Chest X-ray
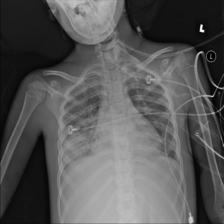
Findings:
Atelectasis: negative
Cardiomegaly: negative
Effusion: negative
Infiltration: negative
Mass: negative
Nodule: negative
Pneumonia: negative
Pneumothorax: negative
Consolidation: negative
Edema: negative
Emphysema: negative
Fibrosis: negative
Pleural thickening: negative
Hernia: negative